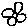
Label: flower